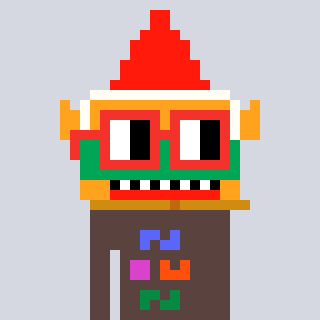
a pixel art character with square red glasses, a gnome-shaped head and a darkbrown-colored body on a cool background